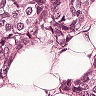
Metastatic tissue present: yes